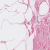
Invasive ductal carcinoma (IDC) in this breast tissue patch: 0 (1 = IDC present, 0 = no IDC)